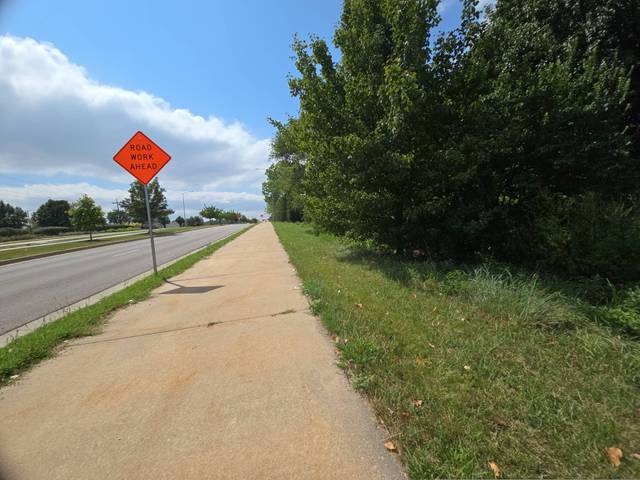
Region: United States
Coordinates: 38.943, -95.301